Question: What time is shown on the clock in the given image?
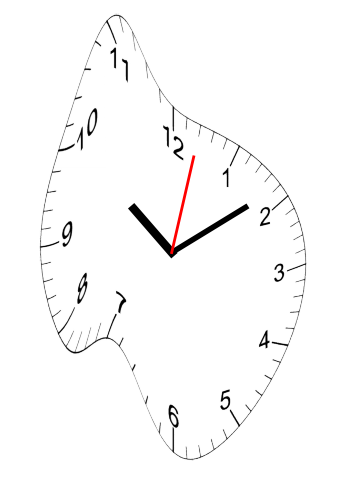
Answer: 10:09:02